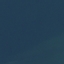
Label: SeaLake